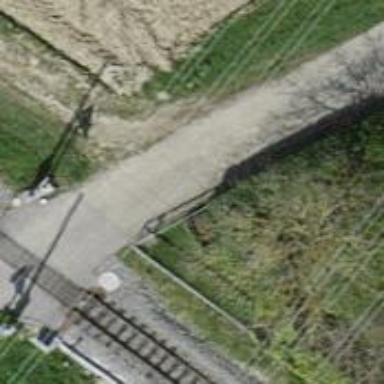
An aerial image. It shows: Well-maintained agricultural track with grade1 tracktype.